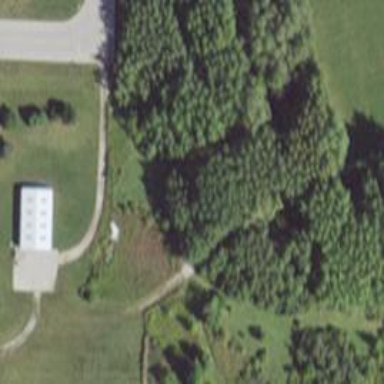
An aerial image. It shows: Disc golf hole.